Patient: sex M, age 45
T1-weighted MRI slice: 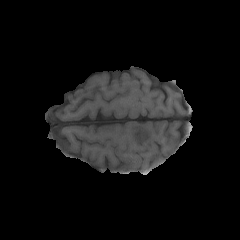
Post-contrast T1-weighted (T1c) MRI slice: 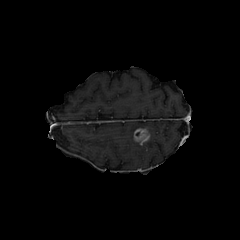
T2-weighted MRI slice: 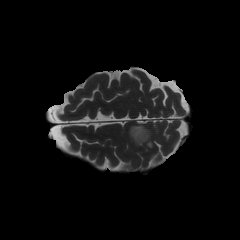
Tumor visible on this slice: yes
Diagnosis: Glioblastoma, IDH-wildtype
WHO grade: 4